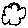
Label: cloud